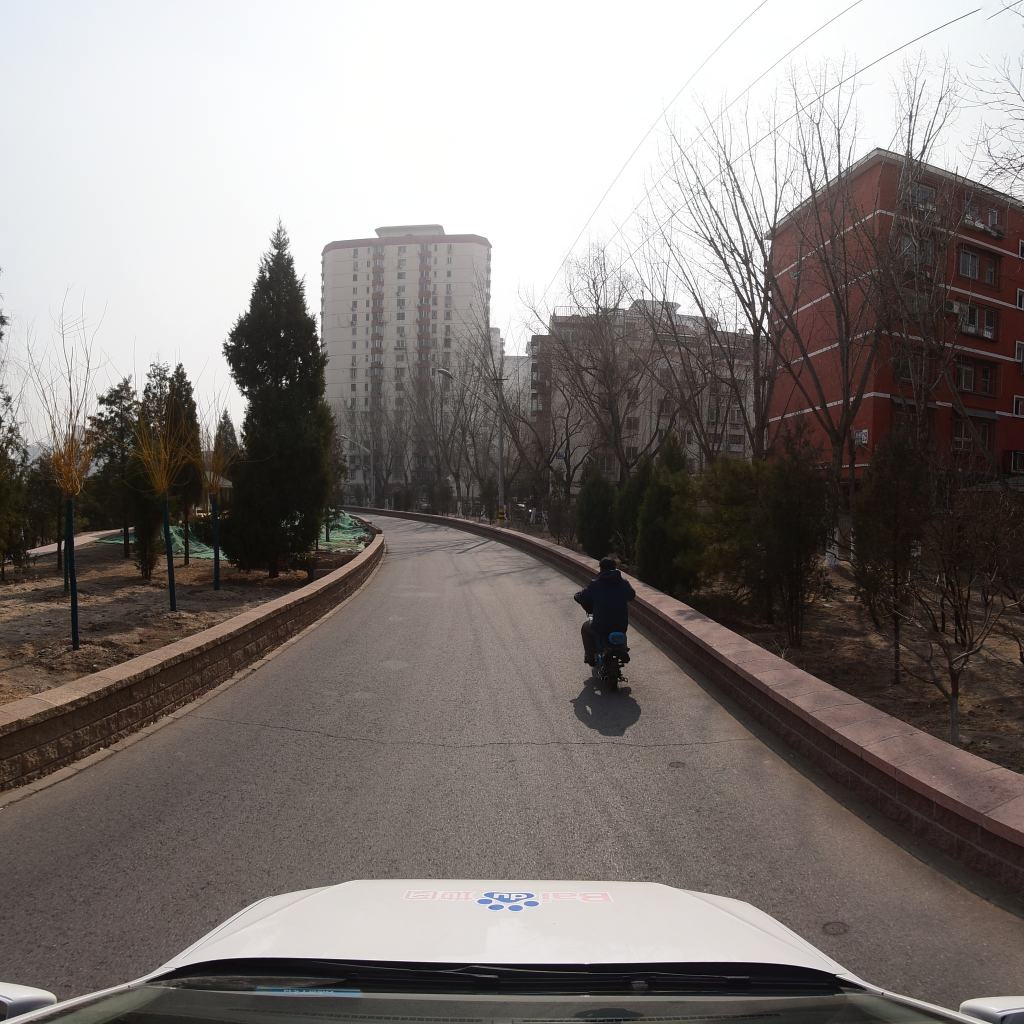
Region: Fengtai
Road damage annotations: transverse crack, pothole